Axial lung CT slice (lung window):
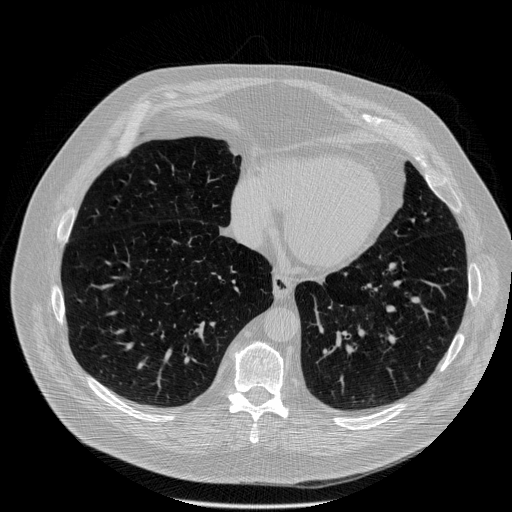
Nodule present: no